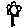
Label: flower